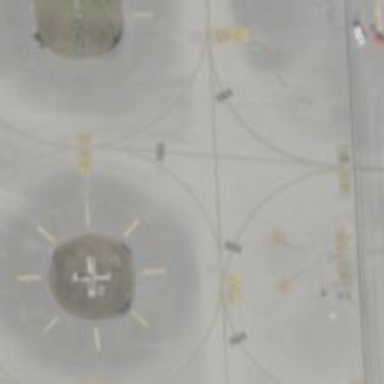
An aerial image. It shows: View of taxiway at the airport.